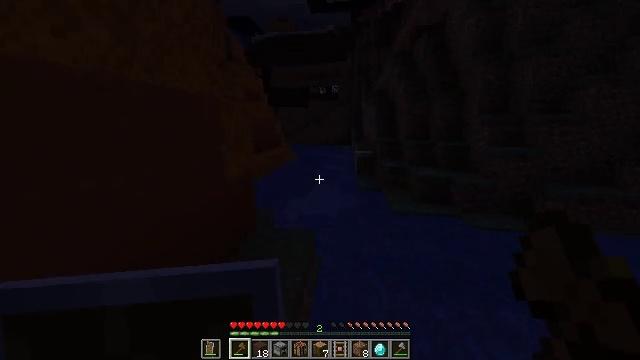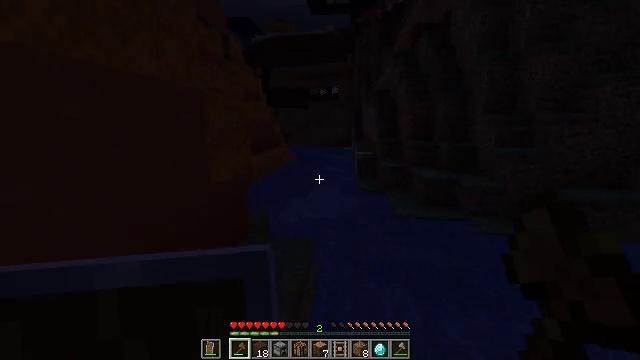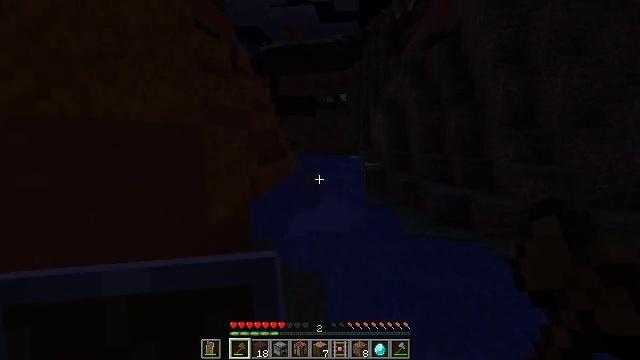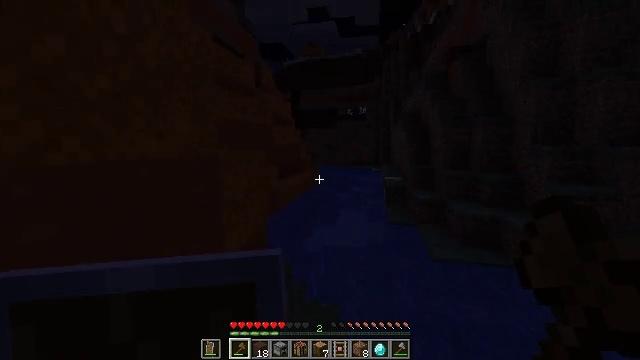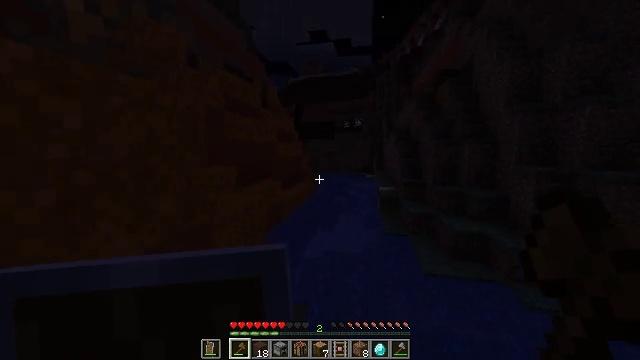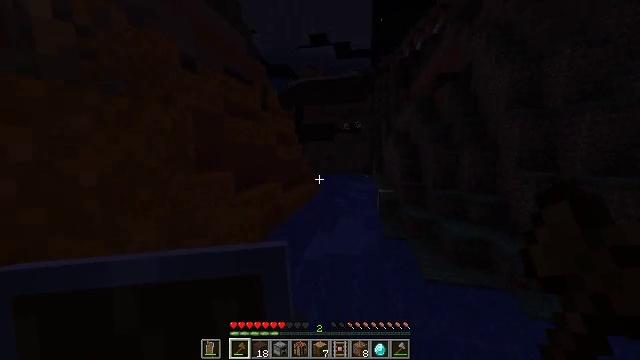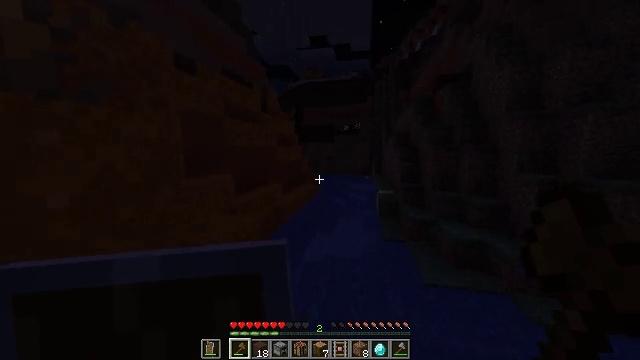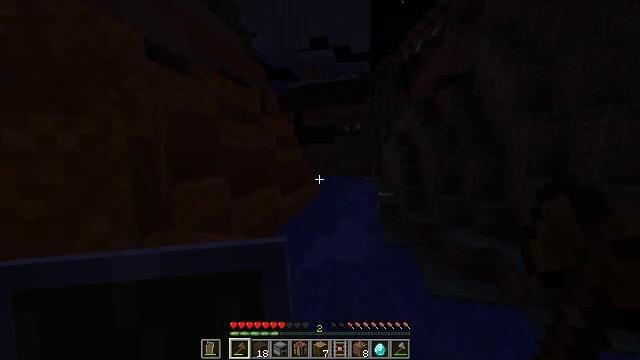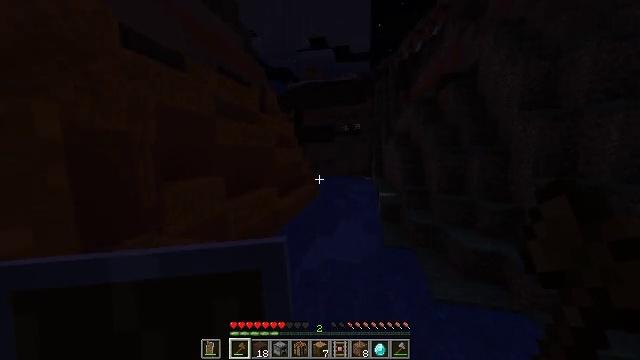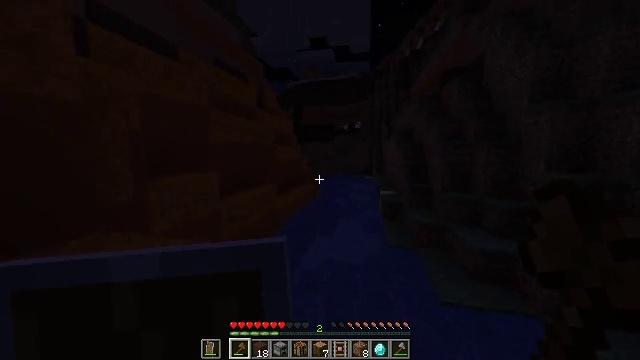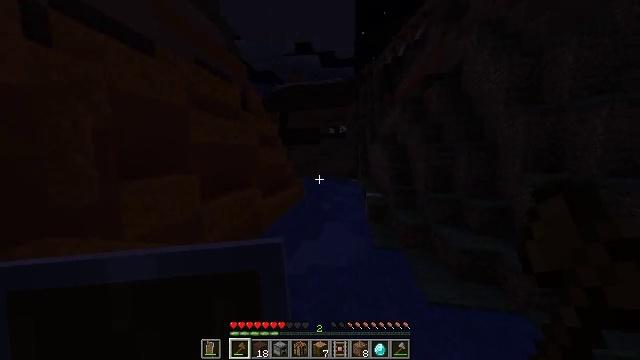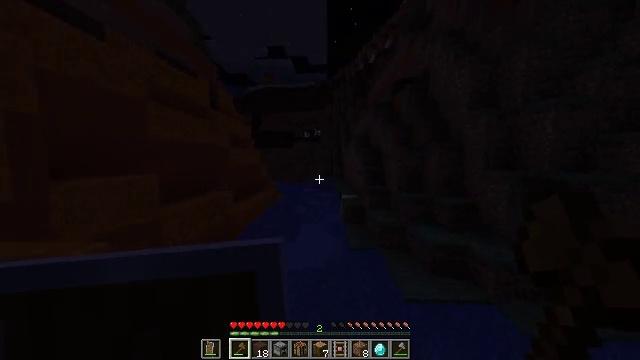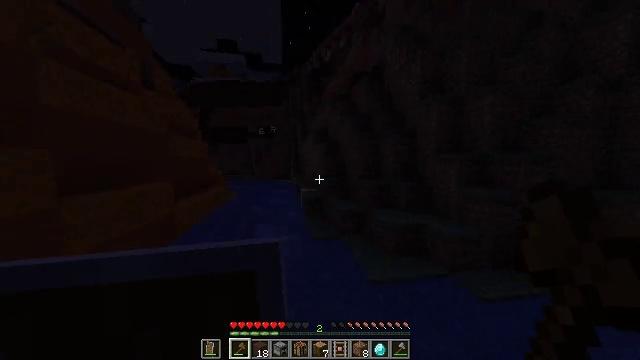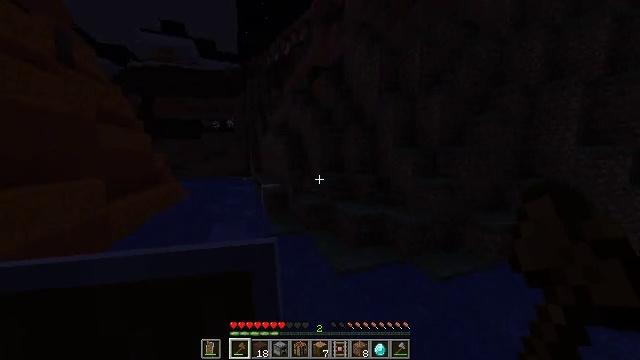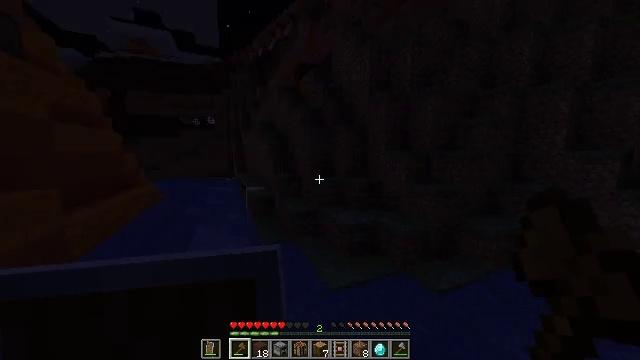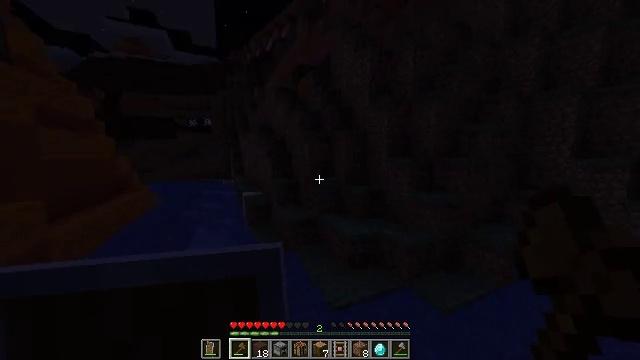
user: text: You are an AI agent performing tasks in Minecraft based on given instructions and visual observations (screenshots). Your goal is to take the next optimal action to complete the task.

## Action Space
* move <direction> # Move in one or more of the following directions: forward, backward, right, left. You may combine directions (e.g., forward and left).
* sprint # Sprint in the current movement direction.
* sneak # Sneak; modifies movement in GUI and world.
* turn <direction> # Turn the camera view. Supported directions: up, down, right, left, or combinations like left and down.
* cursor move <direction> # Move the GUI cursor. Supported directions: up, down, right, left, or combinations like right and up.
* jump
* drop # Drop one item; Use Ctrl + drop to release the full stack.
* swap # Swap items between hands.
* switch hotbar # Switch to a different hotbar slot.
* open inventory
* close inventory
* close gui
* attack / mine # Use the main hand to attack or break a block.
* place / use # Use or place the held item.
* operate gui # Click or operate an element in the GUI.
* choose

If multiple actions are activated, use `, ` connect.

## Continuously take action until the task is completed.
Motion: motion action
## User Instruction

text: Collect sugar cane near water sources.
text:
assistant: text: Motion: move forward
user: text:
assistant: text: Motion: move forward, sprint, turn left and up, jump
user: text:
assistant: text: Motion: move forward, sprint, turn left and up, jump
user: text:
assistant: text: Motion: move forward, sprint, jump
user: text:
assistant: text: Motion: move forward, sprint, jump
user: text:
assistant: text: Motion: move forward, sprint, jump
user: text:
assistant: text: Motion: move forward, sprint, jump
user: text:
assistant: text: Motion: move forward, sprint, jump
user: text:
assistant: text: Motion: move forward, sprint, jump
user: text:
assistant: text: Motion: move forward, sprint, turn right and up, jump
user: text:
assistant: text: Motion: move forward, sprint, turn right and up, jump
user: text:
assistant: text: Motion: move forward, sprint, turn right, jump
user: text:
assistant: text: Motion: move forward, sprint, turn right, jump
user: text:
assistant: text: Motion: move forward, sprint, turn right, jump
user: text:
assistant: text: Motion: move forward, sprint, jump
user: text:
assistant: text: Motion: move forward, sprint, turn right, jump
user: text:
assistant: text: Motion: move forward, sprint, turn right, jump
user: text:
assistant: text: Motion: move forward, sprint, jump
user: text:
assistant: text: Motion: move forward, sprint, jump
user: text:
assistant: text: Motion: move forward, sprint, jump
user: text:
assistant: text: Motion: move forward, sprint, jump
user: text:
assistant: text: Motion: move forward, sprint, jump
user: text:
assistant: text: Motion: move forward, sprint, jump
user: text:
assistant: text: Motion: move forward, sprint, turn right, jump
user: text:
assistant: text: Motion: move forward, sprint, turn right, jump
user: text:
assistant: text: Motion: move forward, sprint, turn right, jump
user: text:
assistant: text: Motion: move forward, sprint, turn right, jump
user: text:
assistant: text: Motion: move forward, sprint, turn right and down, jump
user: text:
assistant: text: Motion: move forward, sprint, turn right and down, jump
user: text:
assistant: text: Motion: move forward, sprint, turn right, jump